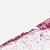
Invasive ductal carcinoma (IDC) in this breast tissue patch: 0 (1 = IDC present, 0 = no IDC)